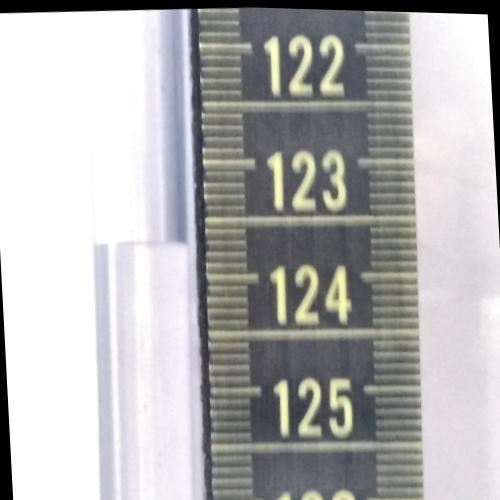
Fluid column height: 123.7 cm